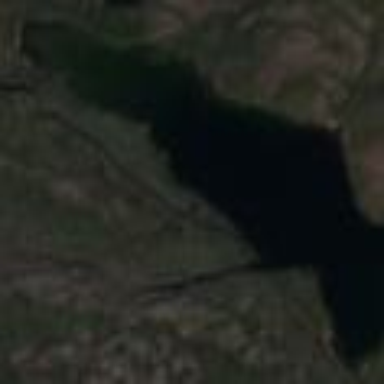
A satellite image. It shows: Serene lake.